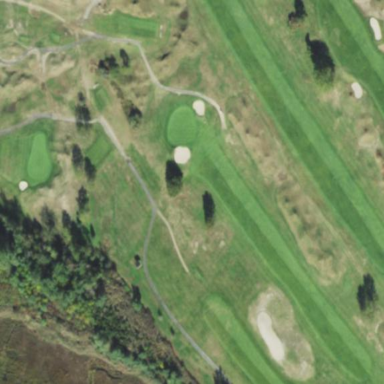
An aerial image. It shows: Golf fairway surrounded by grass.